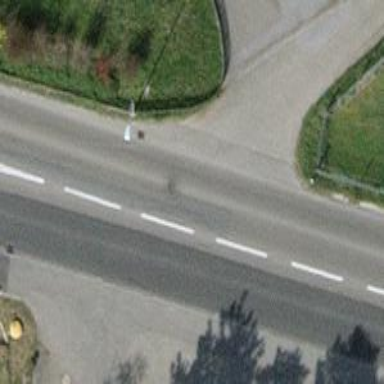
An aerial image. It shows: Primary road with asphalt surface.